Question: I know this is a much discussed topic. but I'm still not really figuring out what I need even when readed a lotof related posts.
I have the problem where a position absolute div doesnt stick to the footer. I have a one page website.
Here is a simplified code of my website:
HTMl:
'''
<div id="e1">hi</div>
<div id="e2">hi</div>
<div id="e3">
<div id="footer">My beautifull footer thingy</div>
</div>
'''
CSS:
'''
body, html {
margin: 0 0 0 0;
padding: 0 0 0 0;
width:100%;
height:100%;
'''
}
'''
#e1 {height:100%; width:100%; background:#ff9000; }
#e2 {height:100%; width:100%; background:#000;}
#e3 {height:100%; width:100%; background:#ff9000;}
#footer {
text-align:center;
line-height:80px;
height:300px;
width:100%;
position:absolute;
background:#fff;
}
'''

jsfiddle: <URL>
I know one of the solutions is to add
top:300%;
margin-top: -300px;
But this is not what I want since there is a cms backbone and I cant tell how much pages are active. So I need something that will set itself to his parent (#e3 in this case)
Another solution I tought about was using javascript to change the css after counting how much pages are active.. but I think this would be a temporary solution and it should be way more easy right?
Anyone knows an easy css fix?
Greetings
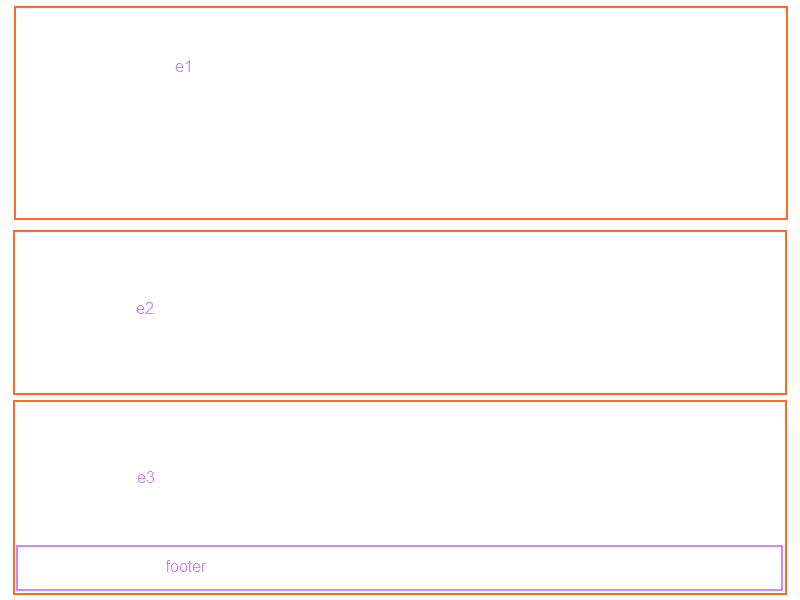
Answer: You can set position relative to eX
'''
#e3 {height:100%; width:100%; background:#ff9000; position : relative}
'''
<URL>